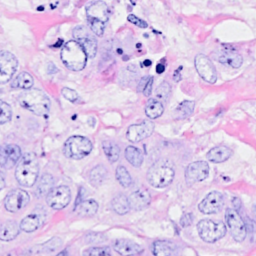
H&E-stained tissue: Breast